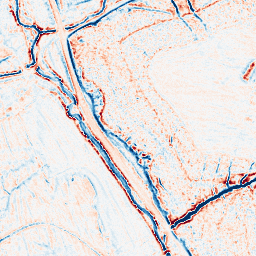
Category: edge_preserving
Decomposition family: bilateral
Decomposition parameters: d: 9
sigma_color: 25
sigma_space: 25
Upsampling method: cubic_catmull_rom
Upsampling parameters: scale: 4
Upsampling scale: 4